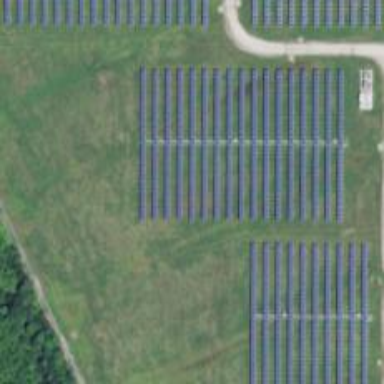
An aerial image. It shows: Solar photovoltaic panel generator.